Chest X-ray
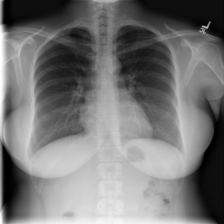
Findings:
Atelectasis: negative
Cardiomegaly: negative
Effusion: negative
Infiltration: negative
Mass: negative
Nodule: negative
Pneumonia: negative
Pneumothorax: negative
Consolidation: negative
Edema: negative
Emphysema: negative
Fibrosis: negative
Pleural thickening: negative
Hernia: negative